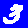
Digit: 3